Question: Is there any trivial way to handle click event on the splitter area of the control? () E.g. I'd like to collapse panel1 by double clicking this area.
Or another possibility to put some nice button in this area and by clicking it I can collapse panels.
I don't wanna great hack to make a soulution, it would be nice to have a trivial one.
Thx
(.net 4/c#/VS2010)

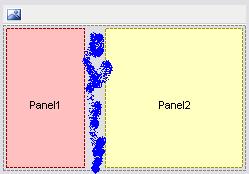
Answer: You should be able to use the 'SplitContainer.DoubleClick' event for this purpose..
'''
splitContainer1.DoubleClick += splitContainer1_DoubleClick;
'''
and
'''
private void splitContainer1_DoubleClick(object sender, EventArgs e)
{
splitContainer1.Panel1Collapsed = true;
}
'''
If you want the location of the click, use 'MouseDoubleClick' event which comes with 'MouseEventArgs' for the event handler.